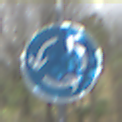
Verkehrszeichen: Kreisverkehr
Umgebung: Outdoor, Nature
Tageszeit: Midday
Wetter: PartlyCloudy
Licht: Natural
Jahreszeit: Autumn
Kontrast: HighContrast